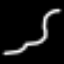
Label: squiggle